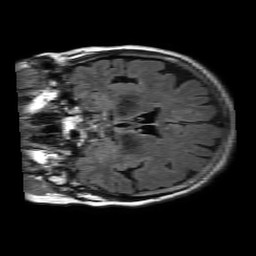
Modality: FLAIR
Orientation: coronal
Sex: female
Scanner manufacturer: philips
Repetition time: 11 s
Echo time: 0.125 s